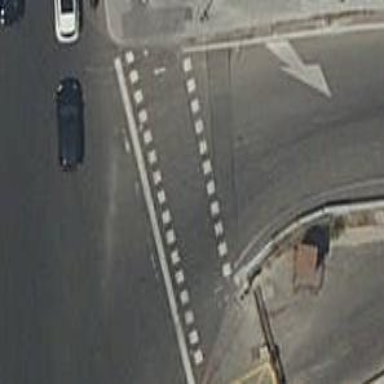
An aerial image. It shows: Zebra crossing with traffic signals.